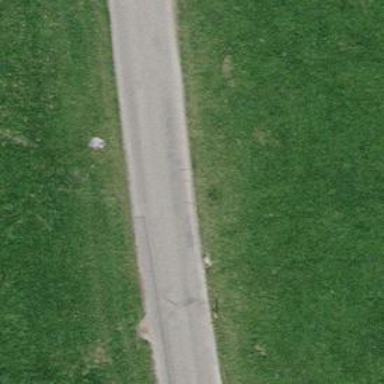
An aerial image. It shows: Unclassified road with asphalt surface.